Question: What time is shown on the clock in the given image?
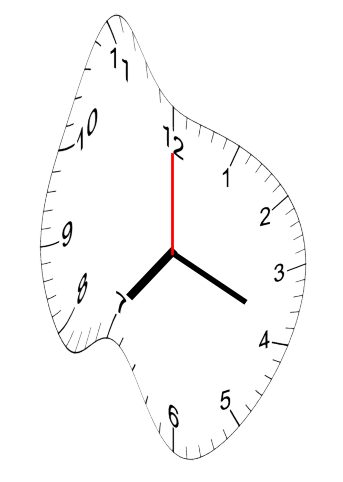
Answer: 07:19:00